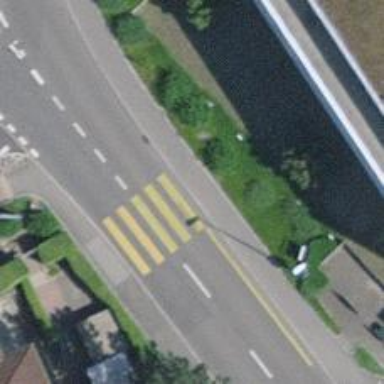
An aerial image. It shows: Kerb barrier.